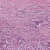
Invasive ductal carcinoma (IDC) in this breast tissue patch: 1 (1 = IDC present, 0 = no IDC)